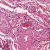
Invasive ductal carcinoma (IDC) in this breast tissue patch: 0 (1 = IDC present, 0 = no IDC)